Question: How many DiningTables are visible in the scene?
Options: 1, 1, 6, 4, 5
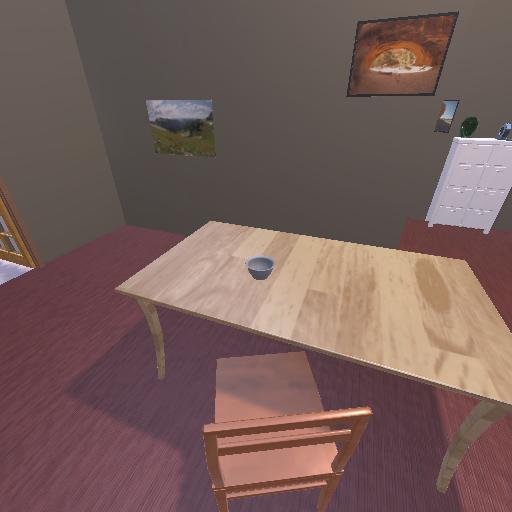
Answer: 1